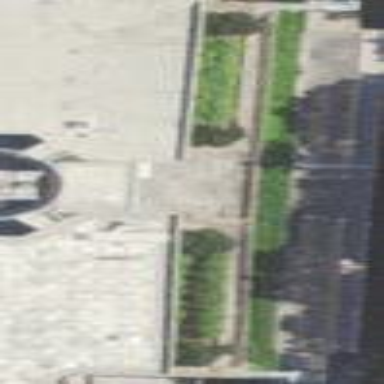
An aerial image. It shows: Office building.